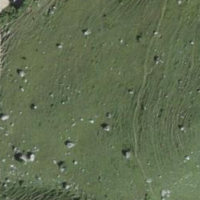
EUNIS habitat code: 41
Species observed at this site:
Bistorta vivipara
Horminum pyrenaicum
Neotinea ustulata